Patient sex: F
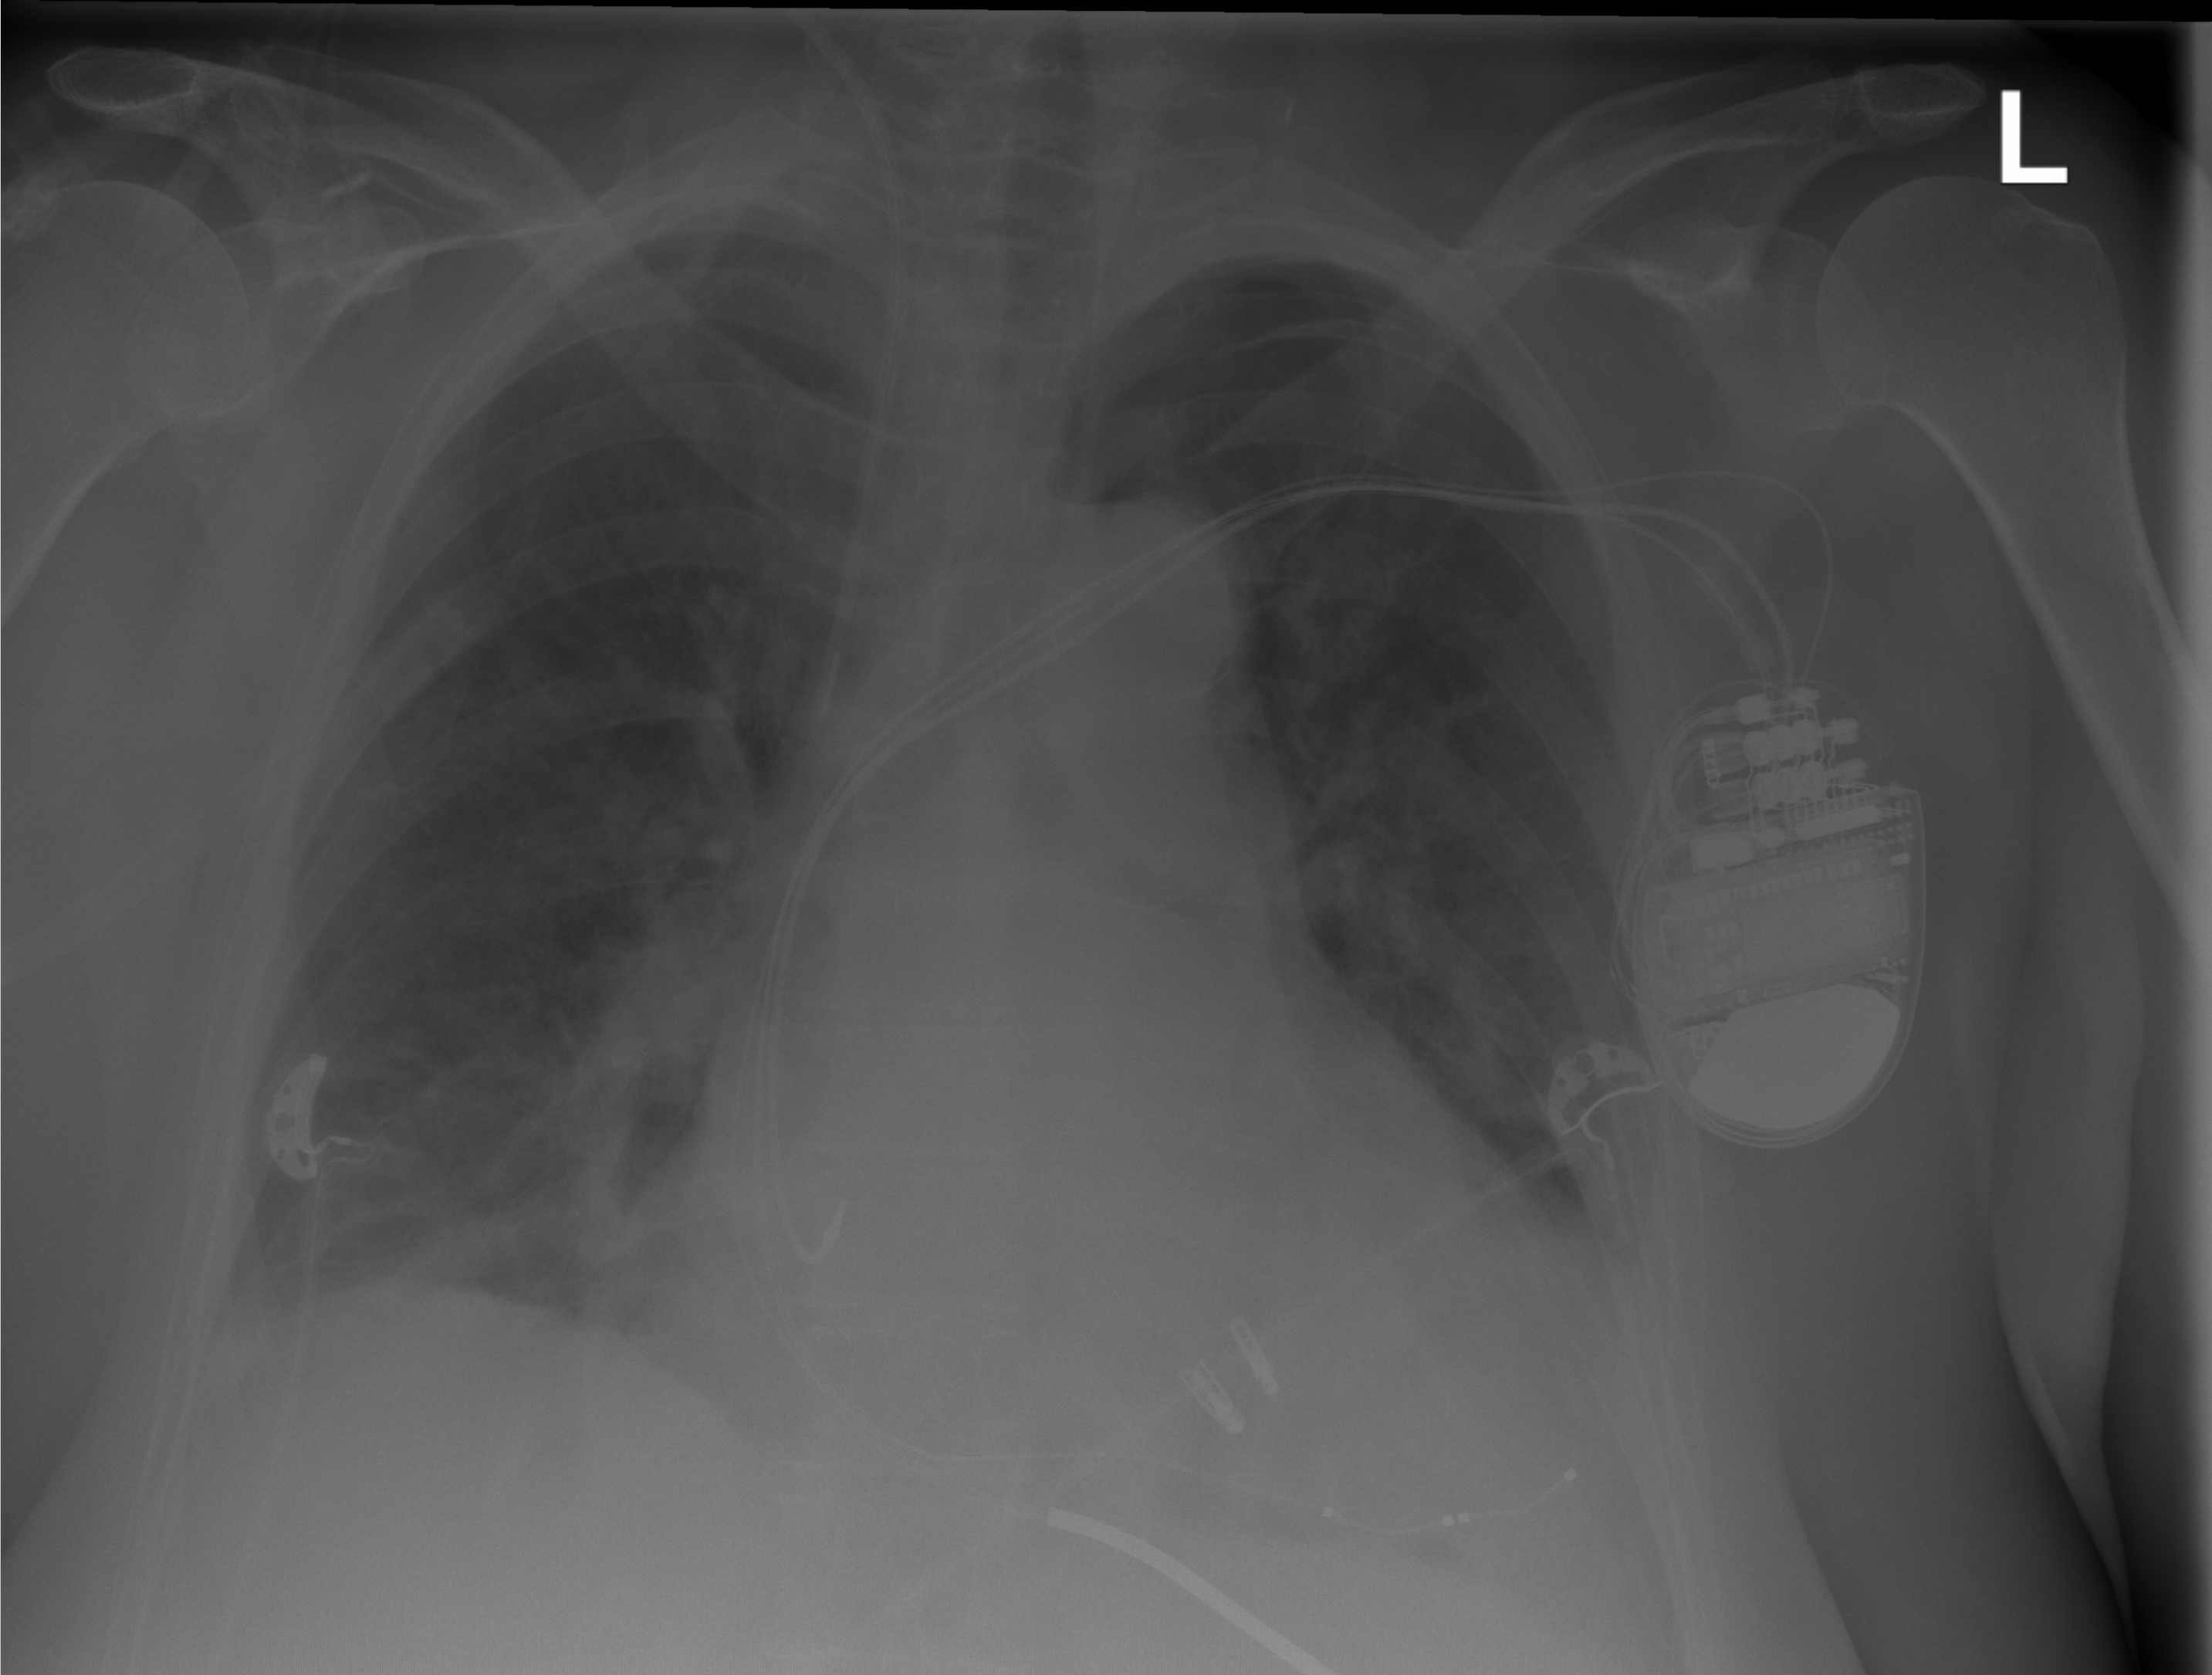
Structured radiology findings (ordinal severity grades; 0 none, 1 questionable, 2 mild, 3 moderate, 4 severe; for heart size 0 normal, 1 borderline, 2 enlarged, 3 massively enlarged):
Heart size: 2
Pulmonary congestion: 3
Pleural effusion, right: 0
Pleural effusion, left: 2
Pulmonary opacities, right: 2
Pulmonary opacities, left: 2
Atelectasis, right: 0
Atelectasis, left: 2